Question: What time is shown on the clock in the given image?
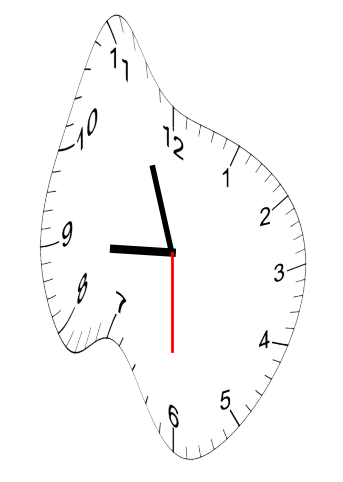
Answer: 08:56:30